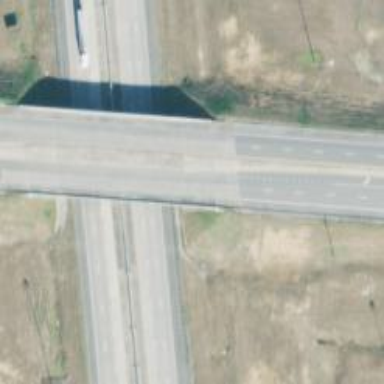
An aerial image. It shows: Primary highway bridge with dual carriageway.